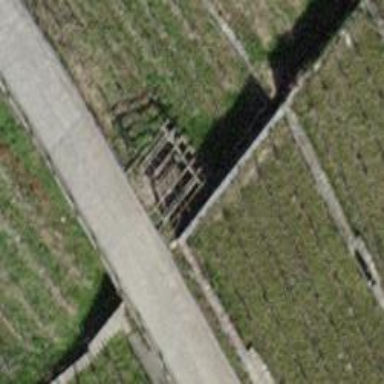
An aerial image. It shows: Picnic table located in leisure land area.